Question: I have the table with data:

And for this table I need to create pegination by column. I know about LIMIT N,M, but it works with rows and not with groups. For examle for my table with pegination = 2 I expect to retrieve all 9 records with = 1 and 2 (the number of groups is 2).
I will be very thankfull for answers with example.
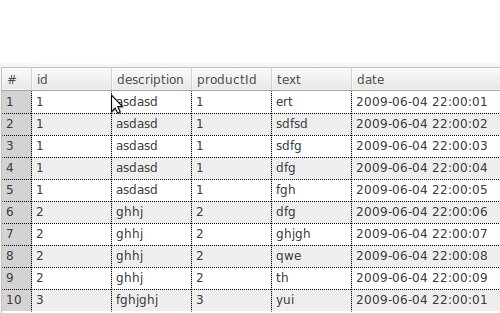
Answer: One way to do pagination by groups is to assign a product sequence to the query. Using variables, this requires a subquery:
'''
select t.*
from (select t.*,
(@rn := if(@p = productid, @rn + 1,
if(@rn := productid, 1, 1)
)
) as rn
from table t cross join
(select @rn := 0, @p := -1) vars
order by t.productid
) t
where rn between X and Y;
'''
With an index on 't(productid)', you can also do this with a subquery. The condition can then go in a 'having' clause:
'''
select t.*,
(select count(distinct productid)
from t t2
where t2.productid <= t.productid)
) as pno
from t
having pno between X and Y;
'''